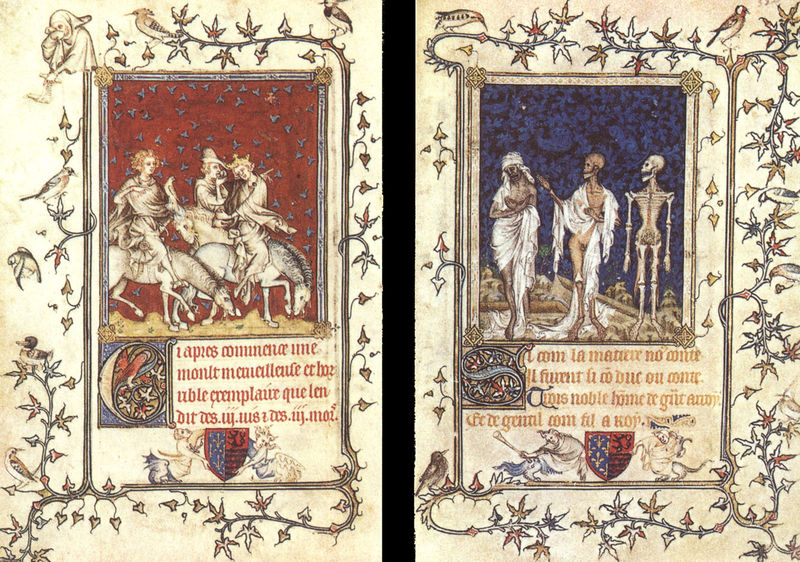
Titel: Psalter der Bonne von Luxemburg
Institution: New York, The Metropolitan Museum of Art, The Cloisters
Schlagwörter: blau, dunkel, blumen, frankreich, nacht, rot, rahmen, tod, vögel, kontrast, krone, pferde, reiter, engel, schrift, französisch, memento mori, buch, buchstaben, initiale, ritter, wappen, leben, skelett, mittelalter, geister, schicksal, verziehrung, skelette, codex, totentanz, aufgeklappt, sorglos, höhnisch, mahnend